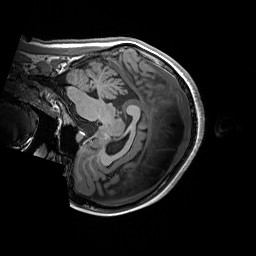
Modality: T1w
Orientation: sagittal
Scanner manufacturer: siemens
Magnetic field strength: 3 T
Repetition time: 2.2 s
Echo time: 0.00244 s